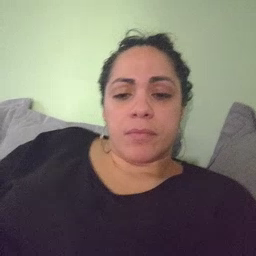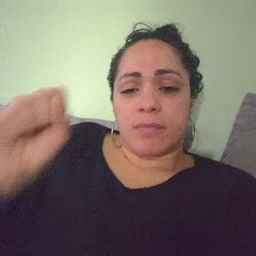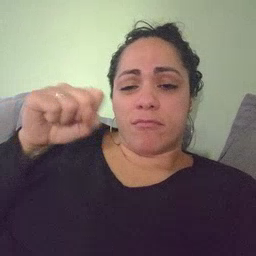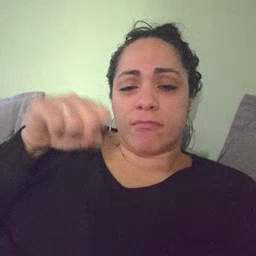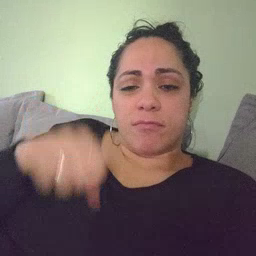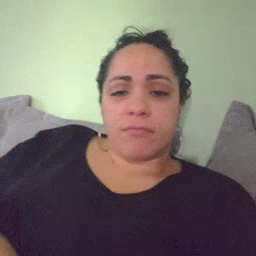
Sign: yes